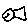
Label: fish